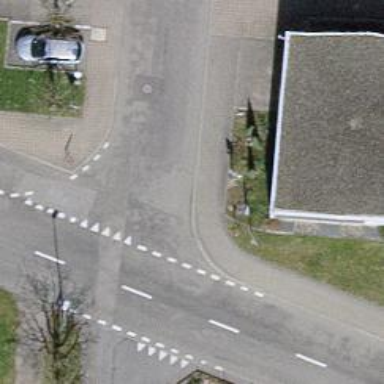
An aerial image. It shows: Road with "give way" sign.